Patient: sex F, age 53
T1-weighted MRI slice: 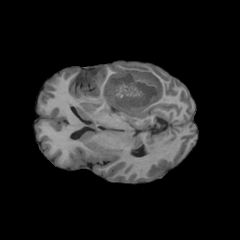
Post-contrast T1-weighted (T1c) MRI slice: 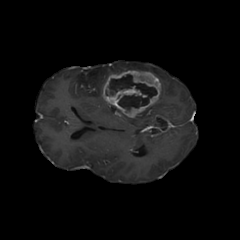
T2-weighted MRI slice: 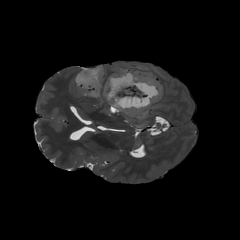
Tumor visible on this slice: yes
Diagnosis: Glioblastoma, IDH-wildtype
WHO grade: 4